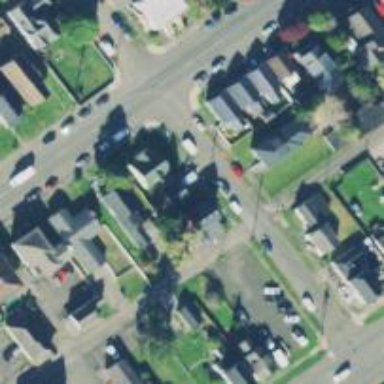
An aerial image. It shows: Alleyway designated as service road.